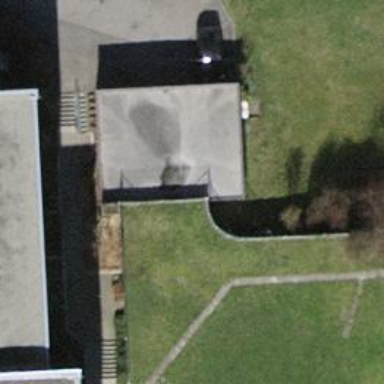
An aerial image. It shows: Garages with flat dark grey roof.